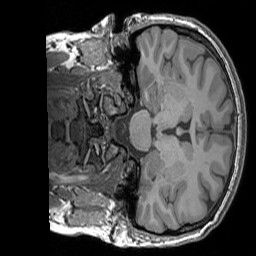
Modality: T1w
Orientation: coronal
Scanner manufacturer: siemens
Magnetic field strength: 3 T
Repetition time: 1.83 s
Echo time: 0.00303 s